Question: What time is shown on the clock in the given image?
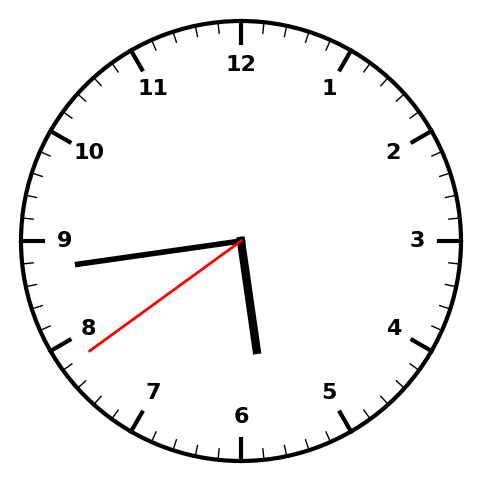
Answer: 05:43:39